Question: In attempting to plot U.S. Counties from the Census Bureau's 2013 shapefile, the resulting plot has holes/weird fills, especially around counties with discontinuous regions. I think it has something to do with the order of the the points that are plotted, but am not sure how it can be fixed. For example, a plot of Florida, particularly around the Keys produces:
'''
library(ggplot2)
library(dplyr)
library(rgdal)
download.file('http://www2.census.gov/geo/tiger/GENZ2013/cb_2013_us_county_500k.zip',
'county.zip')
unzip('county.zip')
uscounties <- readOGR(.,'cb_2013_us_county_500k' )
uscounties@data$id <- rownames(uscounties@data)
countypoints <- fortify(uscounties, region='id')
countydf <- join(countypoints, uscounties@data, by='id')
ggplot(countydf[countydf$STATEFP=='12' ,])+
aes(long, lat, group=COUNTYNS, fill=STATEFP)+
geom_polygon()+
geom_path(color="black")+
coord_equal()
'''
Here is the resulting plot :

Florida is just an example. Most other states will display similar errors in plotting as well. Any ideas on how to fix?
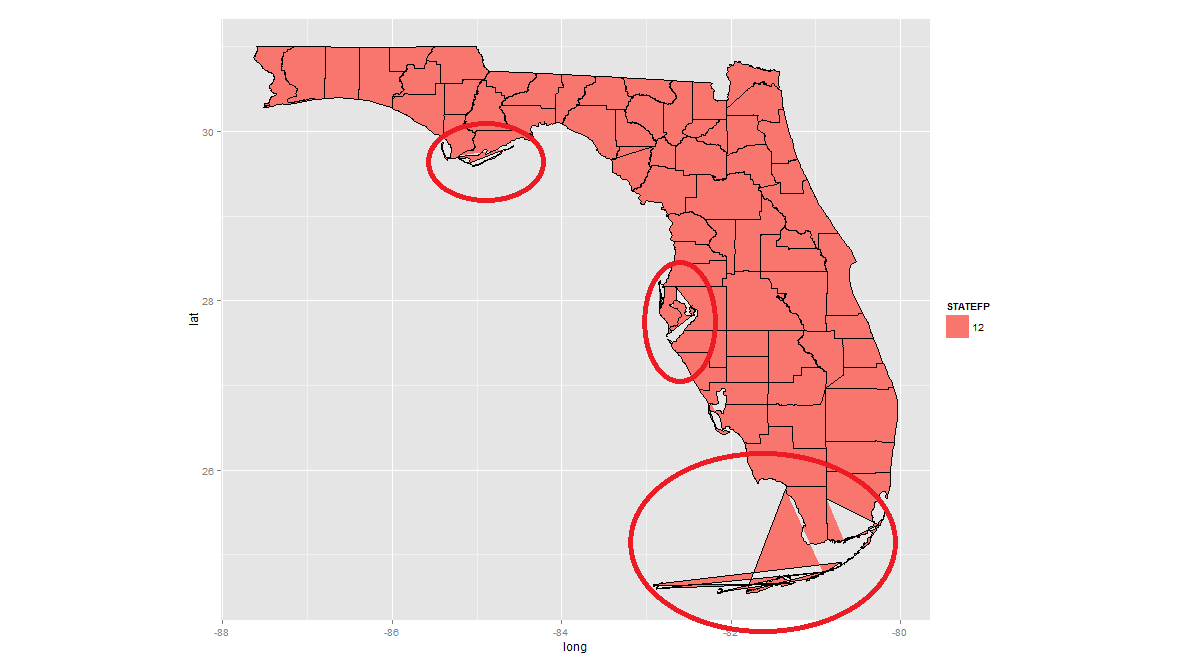
Answer: Why are you setting 'group=COUNTYNS'?? Use 'group=id'.
'''
ggplot(countydf[countydf$STATEFP=='12' ,])+
aes(long, lat, group=group, fill=STATEFP)+
geom_polygon()+geom_path(color="black")+coord_equal()
'''

You need to take more care when posting a question, so as not to waste peoples' time.. 'join(...)' is in package 'plyr' not 'dplyr', and
'''
readOGR(.,"...")
'''
doesn't work, you need
'''
readOGR(dsn=".",layer="...")
'''